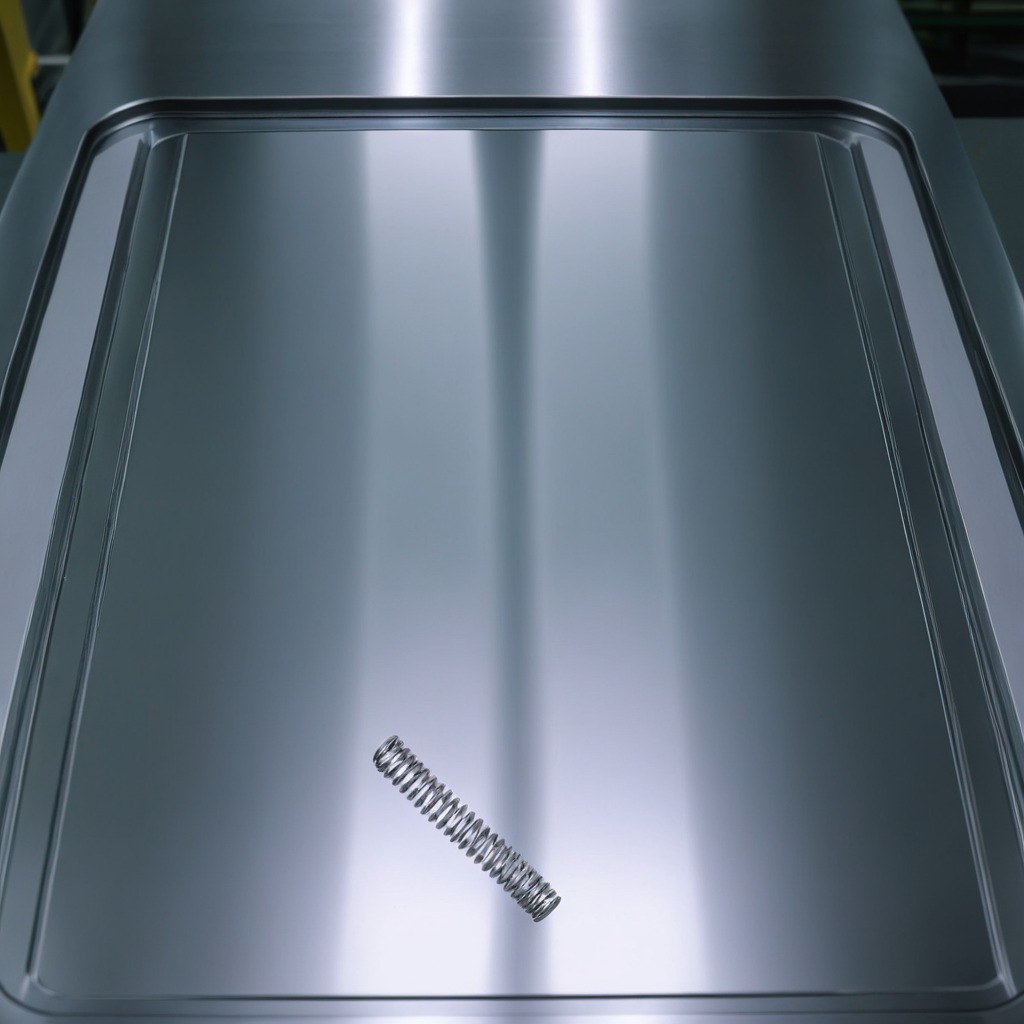
A coiled metal spring is lying on the metal table.